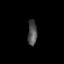
Tissue: skin
Cell type: Others
Senescence score: 0.7911
Nuclear area (px): 227
Mean DAPI intensity: 78.872